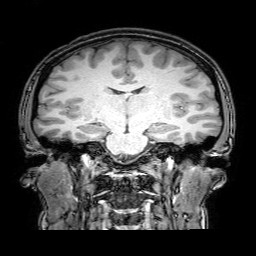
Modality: T1w
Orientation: sagittal
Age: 23
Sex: female